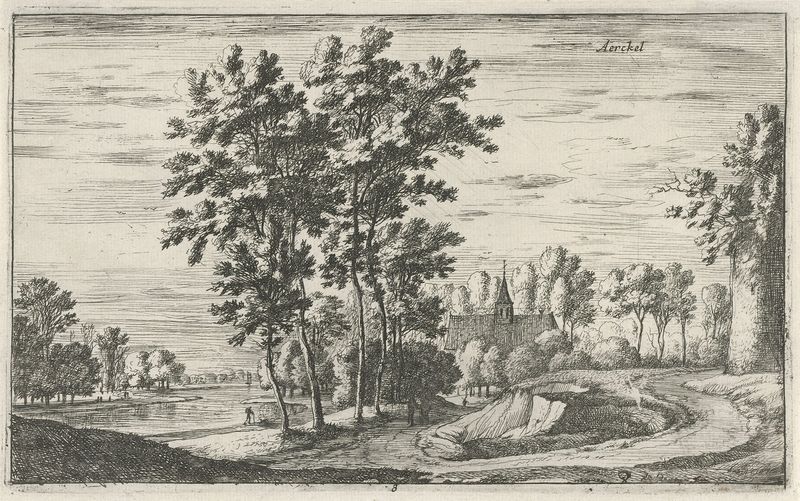
Titel: Kerk van Arkel
Künstler: Roelant Roghman
Standort: Amsterdam
Institution: Rijksmuseum
Schlagwörter: church, perspective, clouds, man, sky, stone, tree, hill, lake, landscape, water, distance, trees, river, path, road, etching, sketch, dirt, engraving, pencil, god, shade, steeple, hiking, chapel, earth, sunday, hike, etch, winding, aerckel